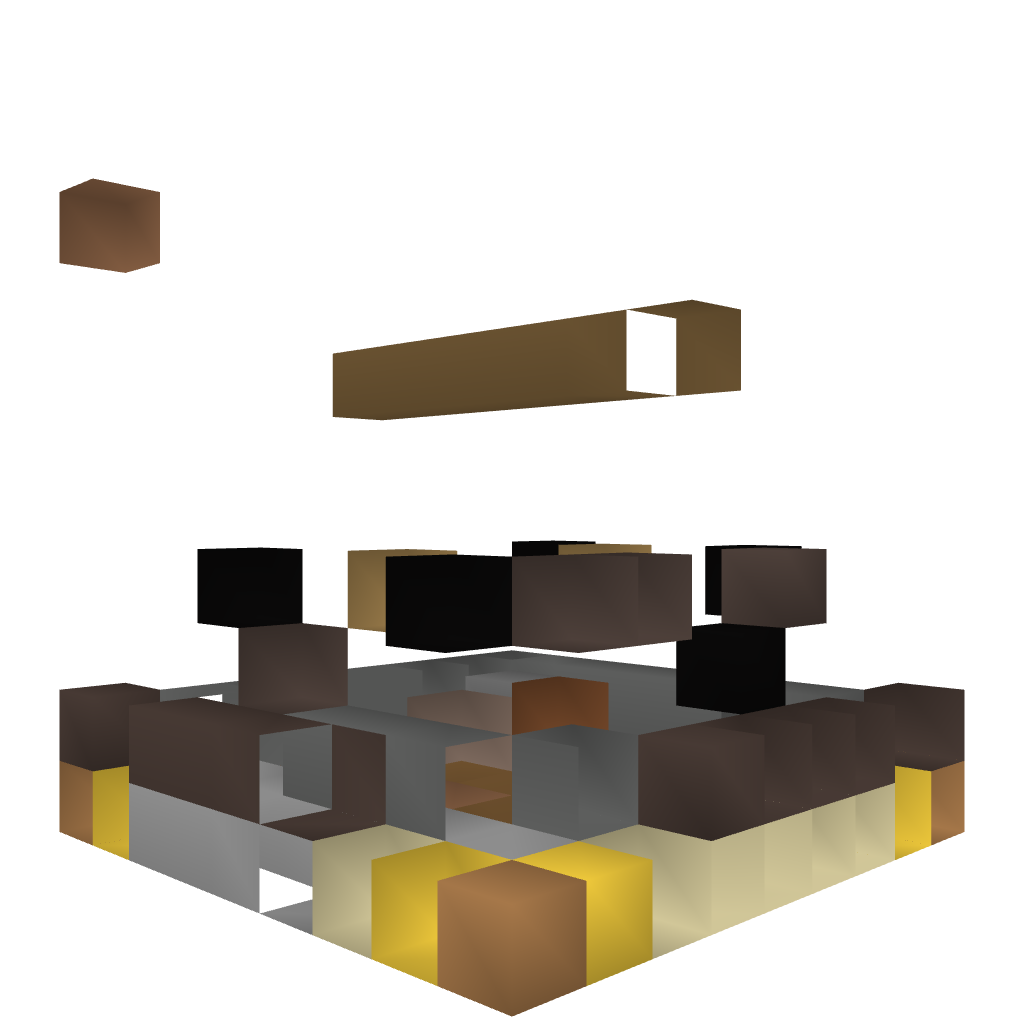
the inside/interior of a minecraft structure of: Grief Prevention tutorial House